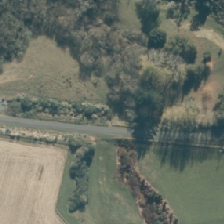
Land cover: low_producing_grassland